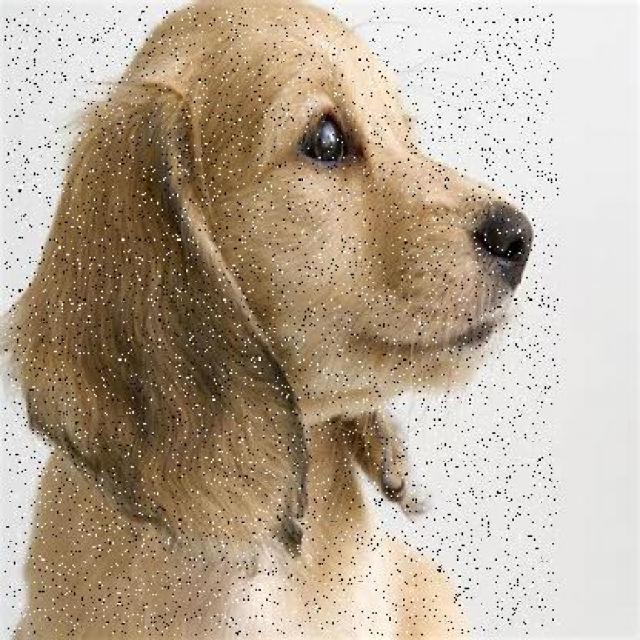
Healthy canine skin — no visible lesions, inflammation, or abnormalities. The skin and coat appear normal.